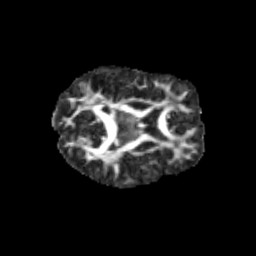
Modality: FA
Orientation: axial
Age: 11
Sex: female
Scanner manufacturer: siemens
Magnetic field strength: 3 T
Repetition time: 3.8 s
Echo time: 0.07 s